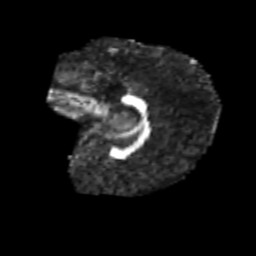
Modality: FA
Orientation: sagittal
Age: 7
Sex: male
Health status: healthy